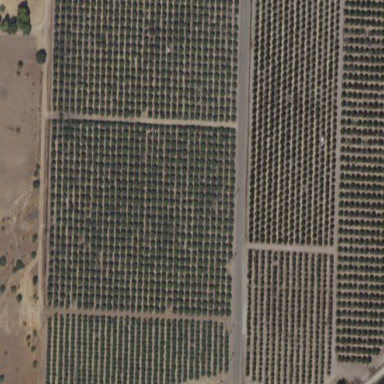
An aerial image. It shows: Scenic agricultural property with orange trees. It is orchard with lush orange trees.